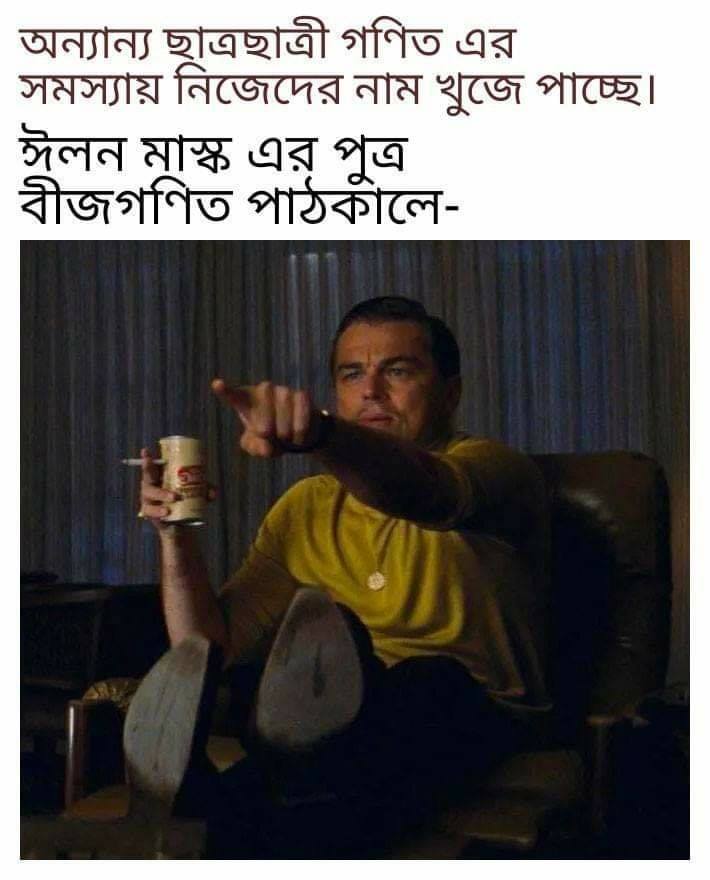
Caption: অন্যান্য ছাত্রছাত্রী গণিত এর সমস্যায় নিজেদের নাম খুজে পাচ্ছে ।      ঈলন মাস্ক এর পুত্র বীজগণিত পাঠকালে -
Label: non-hate